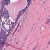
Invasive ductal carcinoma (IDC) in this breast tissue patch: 0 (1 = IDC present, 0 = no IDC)